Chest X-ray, PA view. Patient: 41 years old, sex F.
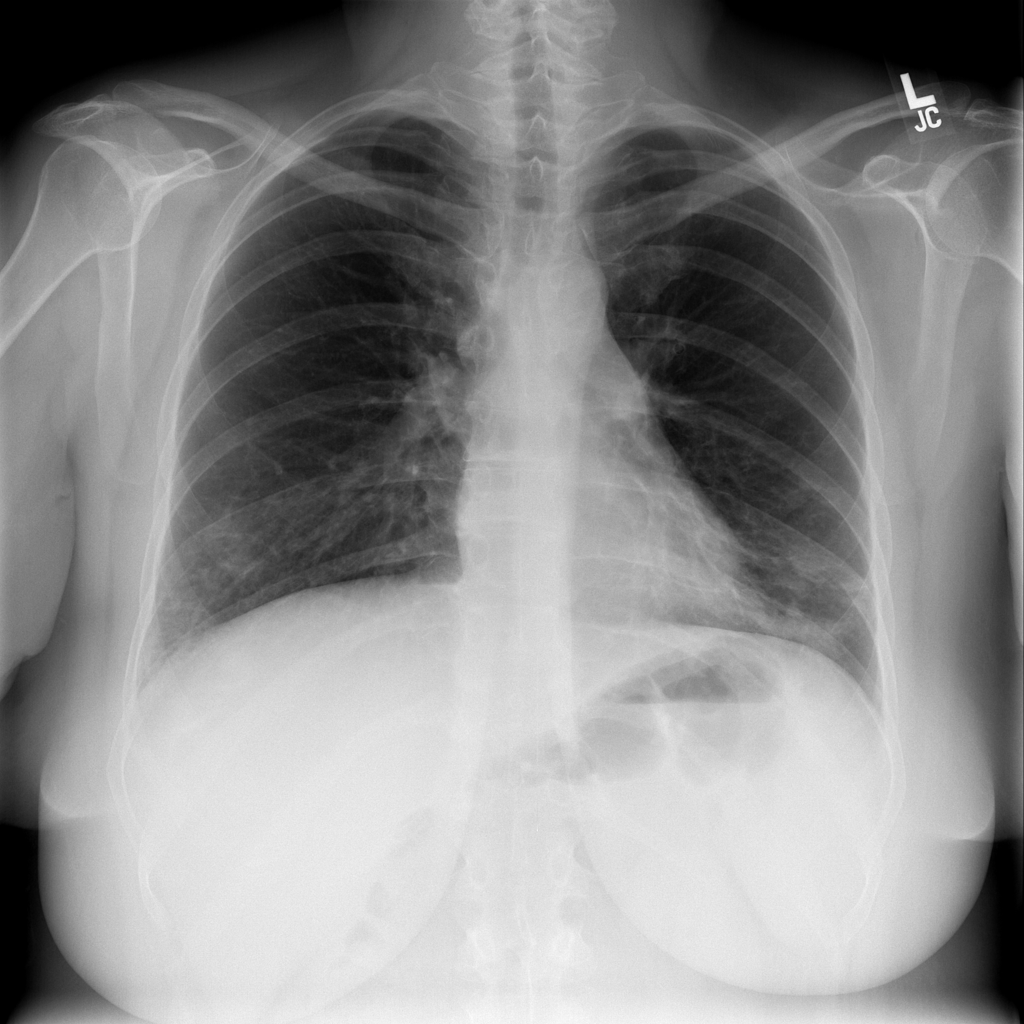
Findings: Atelectasis, Consolidation